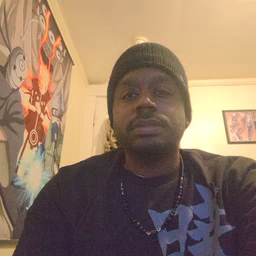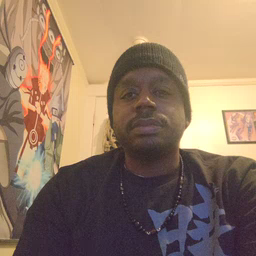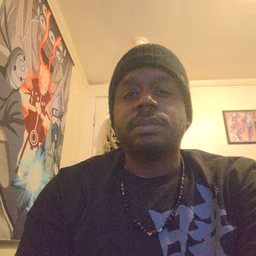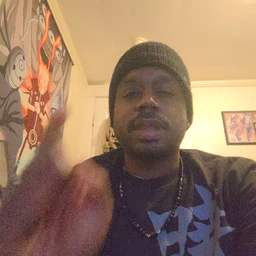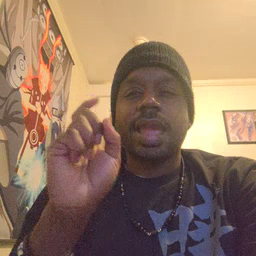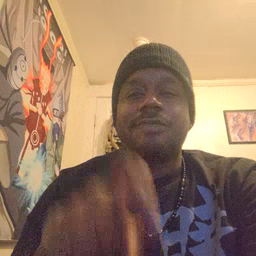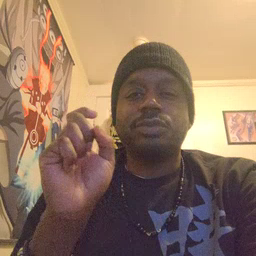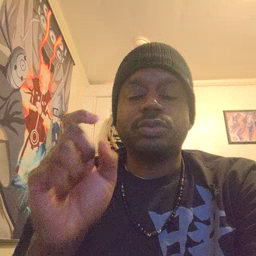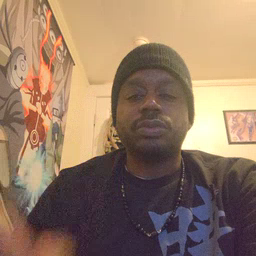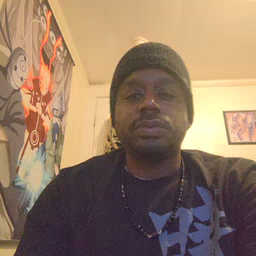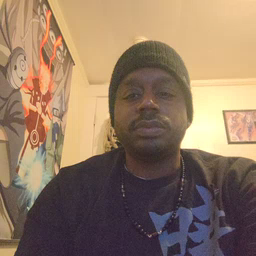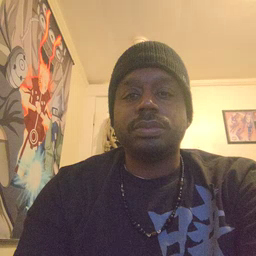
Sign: haveto